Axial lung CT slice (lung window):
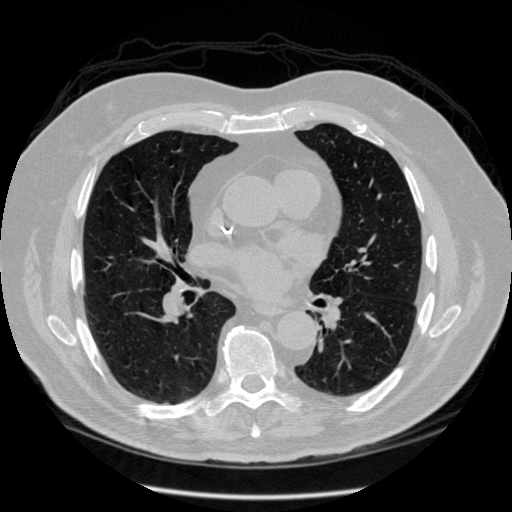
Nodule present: no